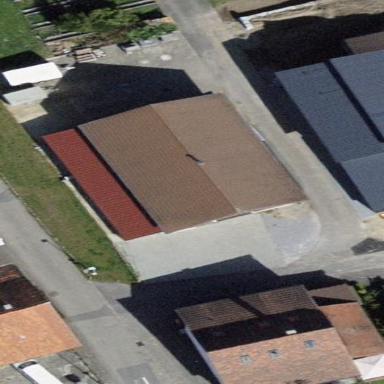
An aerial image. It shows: Warehouse with tile roof.